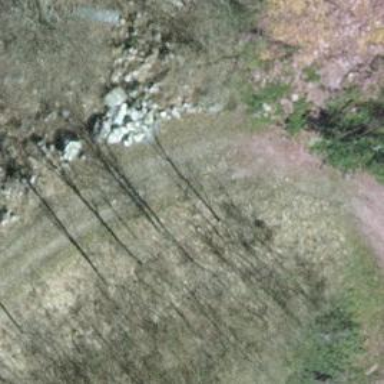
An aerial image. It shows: Gravel track with grade4 tracktype.